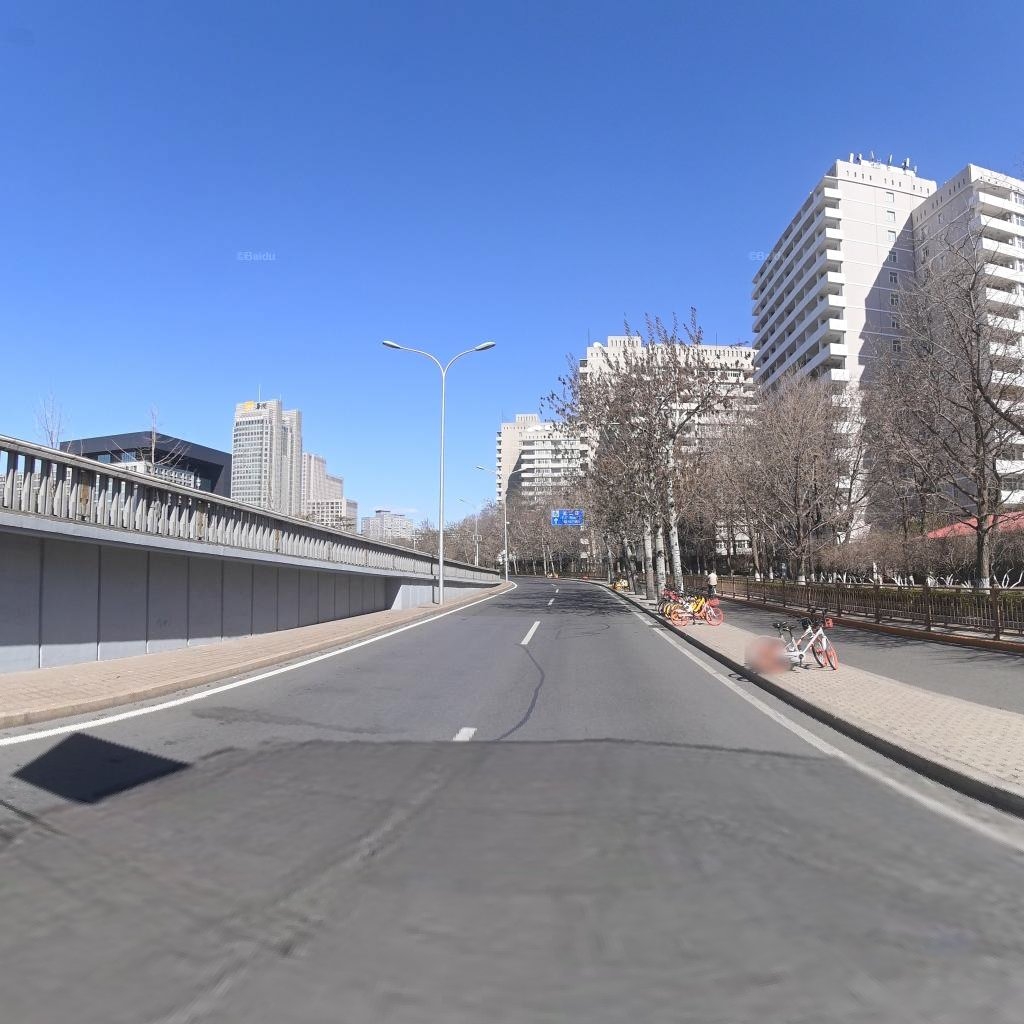
Region: Chaoyang
Road damage annotations: longitudinal patch